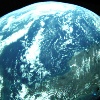
Label: cloud